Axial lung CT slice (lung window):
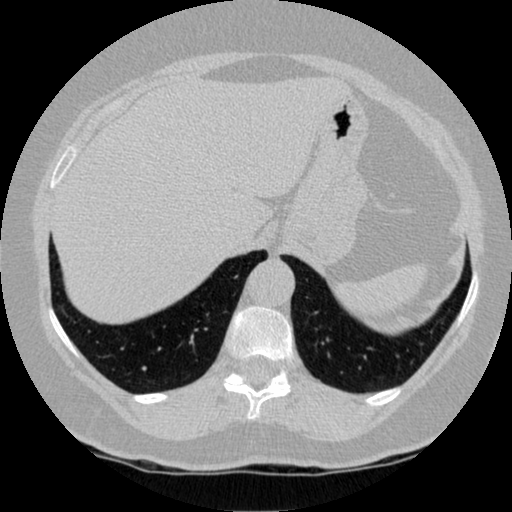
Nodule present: no